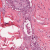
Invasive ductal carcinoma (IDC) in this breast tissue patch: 0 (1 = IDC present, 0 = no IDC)